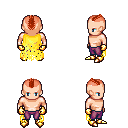
a pixel art fantasy rpg character, male body template, human, light skin, yellow tattered cape, magenta pants, red short mohawk hairstyle, gold gloves, gold boots, four views (front, back, left, right), 2x2 character sprite sheet, small pixel art, hard edges, no anti-aliasing